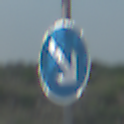
Verkehrszeichen: VorgeschriebeneVorbeifahrtRechts
Umgebung: Outdoor, Nature
Tageszeit: MorningAfternoon
Wetter: PartlyCloudy
Licht: Natural
Jahreszeit: NotSpecified
Kontrast: LowContrast